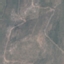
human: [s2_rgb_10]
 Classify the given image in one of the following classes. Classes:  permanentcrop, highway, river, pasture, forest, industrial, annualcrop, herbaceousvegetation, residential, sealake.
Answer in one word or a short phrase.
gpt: HerbaceousVegetation